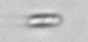
Label: Bacillariophyceae